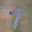
Label: 7